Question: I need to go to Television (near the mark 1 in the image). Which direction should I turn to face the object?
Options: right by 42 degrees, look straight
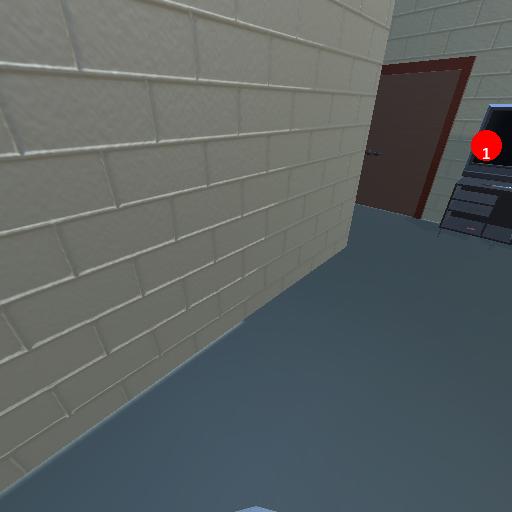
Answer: right by 42 degrees